Field crop: maize
Growth stage: 2
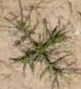
Species: salsola